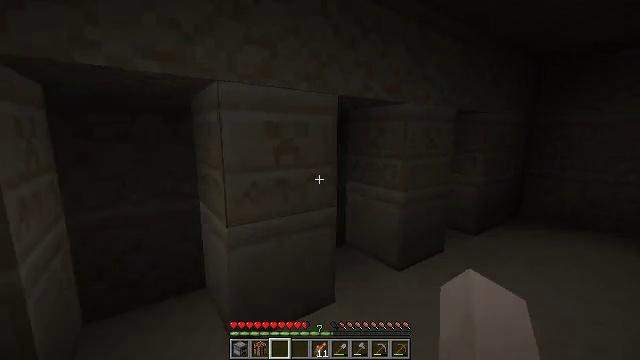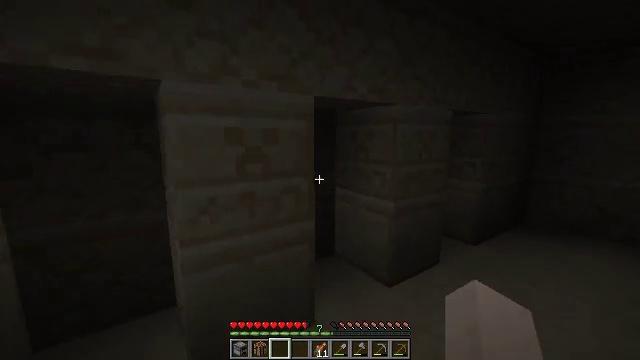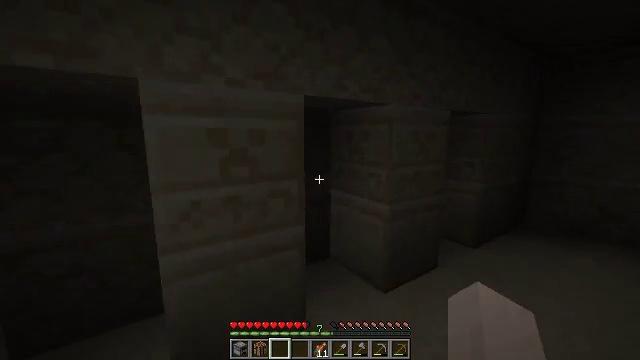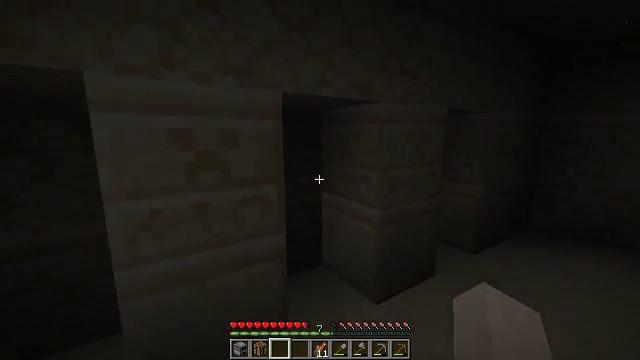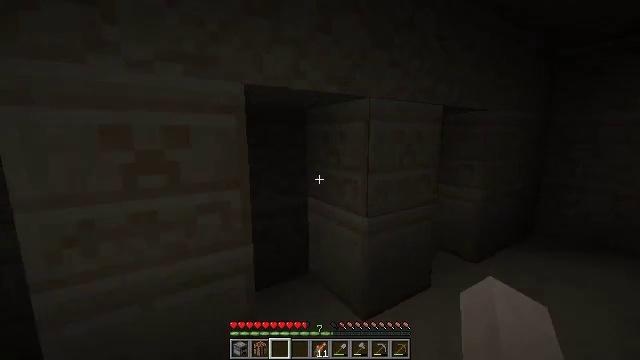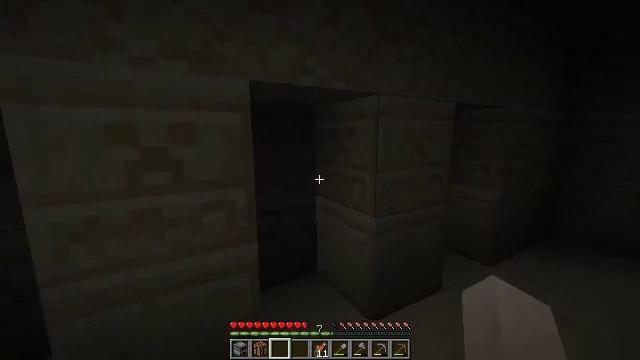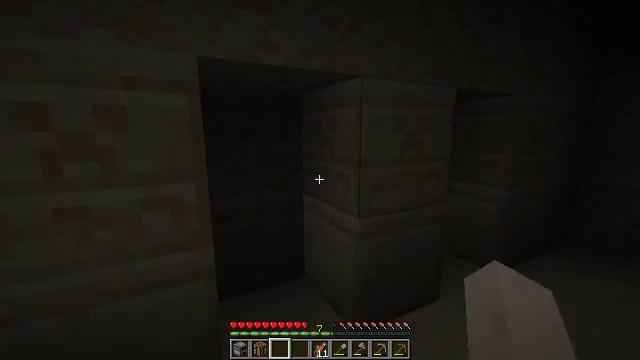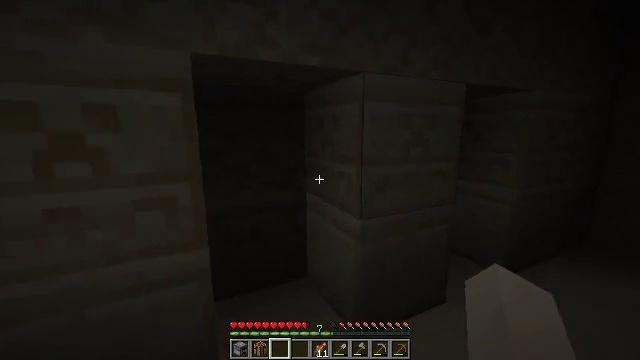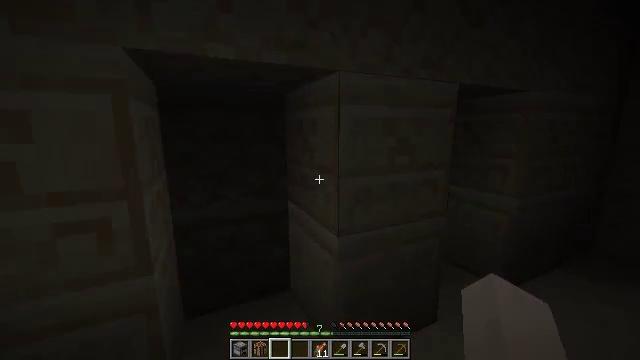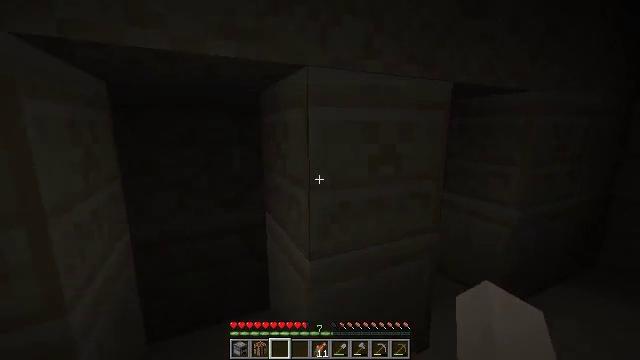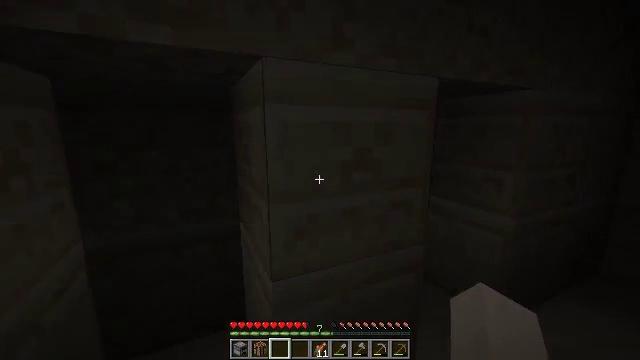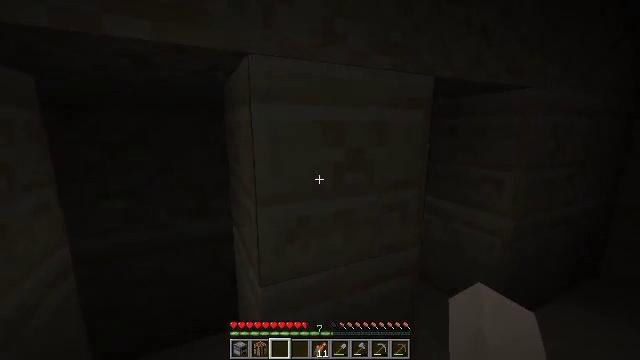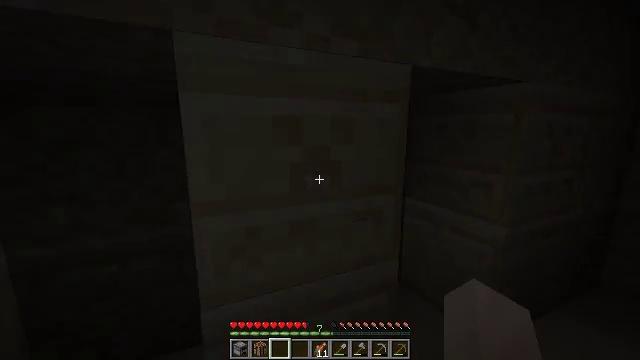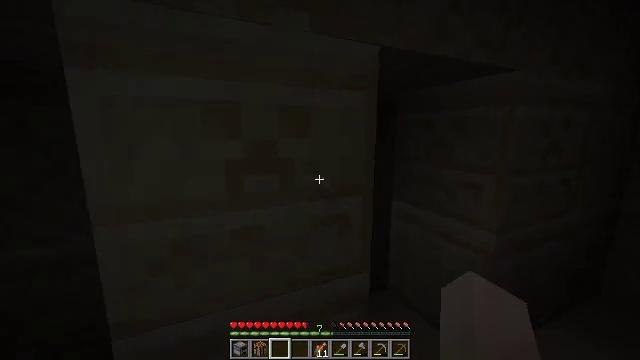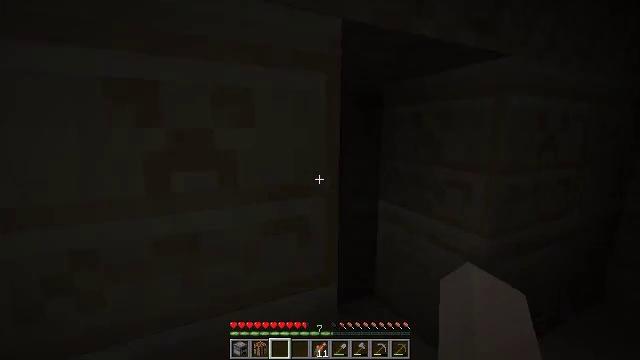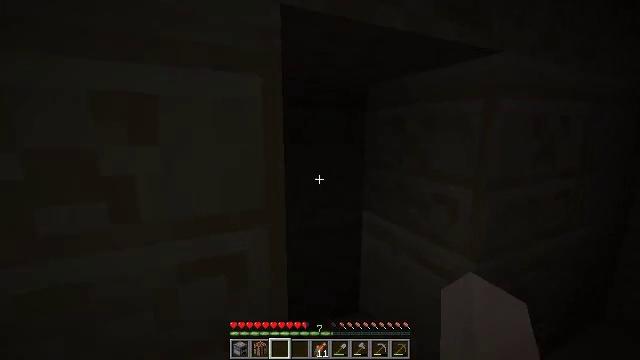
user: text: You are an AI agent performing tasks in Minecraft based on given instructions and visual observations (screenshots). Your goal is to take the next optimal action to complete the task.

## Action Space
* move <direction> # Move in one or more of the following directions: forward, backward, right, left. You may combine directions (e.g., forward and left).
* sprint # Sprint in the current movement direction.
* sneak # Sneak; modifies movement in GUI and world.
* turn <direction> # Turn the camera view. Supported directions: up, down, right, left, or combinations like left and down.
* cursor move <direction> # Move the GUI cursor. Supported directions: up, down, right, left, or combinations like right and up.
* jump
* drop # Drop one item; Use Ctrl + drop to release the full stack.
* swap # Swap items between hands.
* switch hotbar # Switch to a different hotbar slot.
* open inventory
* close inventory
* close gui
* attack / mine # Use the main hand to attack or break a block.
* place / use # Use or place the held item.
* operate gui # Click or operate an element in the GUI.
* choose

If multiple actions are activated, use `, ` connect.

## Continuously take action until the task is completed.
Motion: motion action
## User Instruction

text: Mine the cut sandstone.
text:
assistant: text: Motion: move forward and move right
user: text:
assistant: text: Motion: move forward and move right
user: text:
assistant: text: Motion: move forward and move right
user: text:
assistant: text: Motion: move forward and move right
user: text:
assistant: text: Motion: move forward and move right, turn left
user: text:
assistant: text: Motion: move forward and move right, turn left
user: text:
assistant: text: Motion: move forward and move right, turn left
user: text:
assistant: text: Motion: move forward
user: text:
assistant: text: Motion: move forward and move right
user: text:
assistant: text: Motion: move forward and move right
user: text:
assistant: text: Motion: move forward and move right
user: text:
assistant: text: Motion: move forward and move right
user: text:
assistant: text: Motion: move forward and move right
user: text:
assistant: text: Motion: move forward and move right
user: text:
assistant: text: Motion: move forward and move right
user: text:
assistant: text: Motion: move forward and move right
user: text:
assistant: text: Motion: move forward and move right, turn left and down
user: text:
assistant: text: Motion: move forward and move right, turn left
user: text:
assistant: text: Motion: move forward and move right, turn left
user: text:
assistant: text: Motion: move forward
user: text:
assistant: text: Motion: turn right
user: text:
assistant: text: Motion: move right, turn right
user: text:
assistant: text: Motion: move forward and move right, turn right
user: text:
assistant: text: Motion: move forward and move right, turn right
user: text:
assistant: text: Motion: move forward and move right
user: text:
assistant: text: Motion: move forward and move right
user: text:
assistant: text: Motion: move forward and move right
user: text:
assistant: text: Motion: move forward
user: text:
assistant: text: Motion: move forward, turn right
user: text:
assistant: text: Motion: move forward, turn right